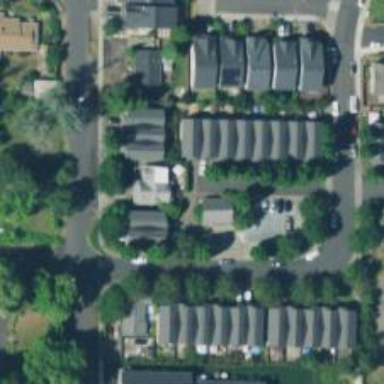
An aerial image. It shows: Living street.